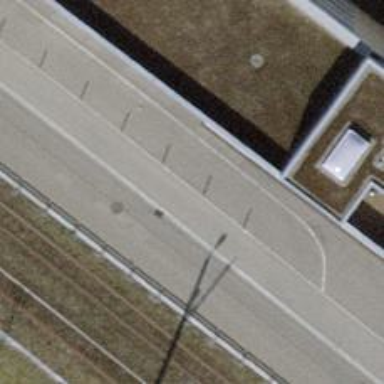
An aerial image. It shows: Bollard.